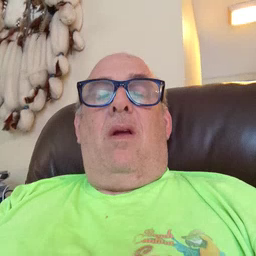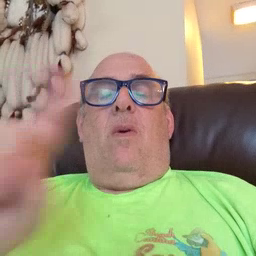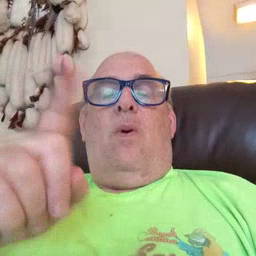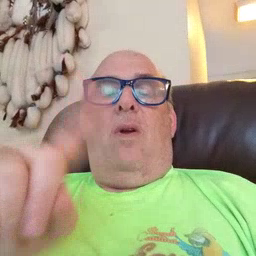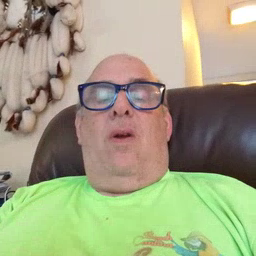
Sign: where